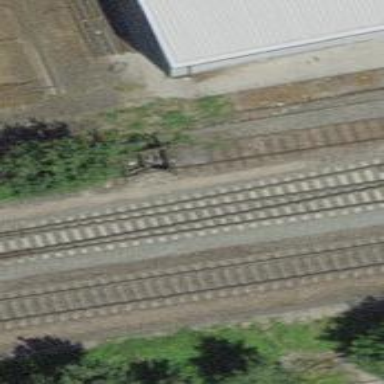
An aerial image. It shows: Railway buffer stop.